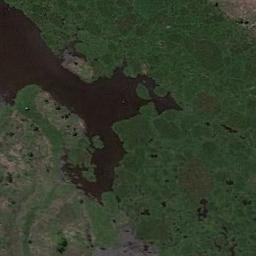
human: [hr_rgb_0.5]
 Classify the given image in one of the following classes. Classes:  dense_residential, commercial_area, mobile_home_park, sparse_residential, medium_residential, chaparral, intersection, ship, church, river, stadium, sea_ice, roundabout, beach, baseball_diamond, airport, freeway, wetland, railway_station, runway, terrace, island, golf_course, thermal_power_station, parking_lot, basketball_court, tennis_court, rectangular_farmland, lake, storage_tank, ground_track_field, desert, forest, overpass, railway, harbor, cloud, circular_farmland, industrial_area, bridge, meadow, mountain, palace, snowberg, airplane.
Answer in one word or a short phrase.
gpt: wetland